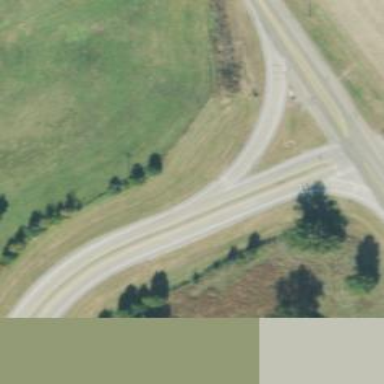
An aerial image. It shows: Trunk link highway.